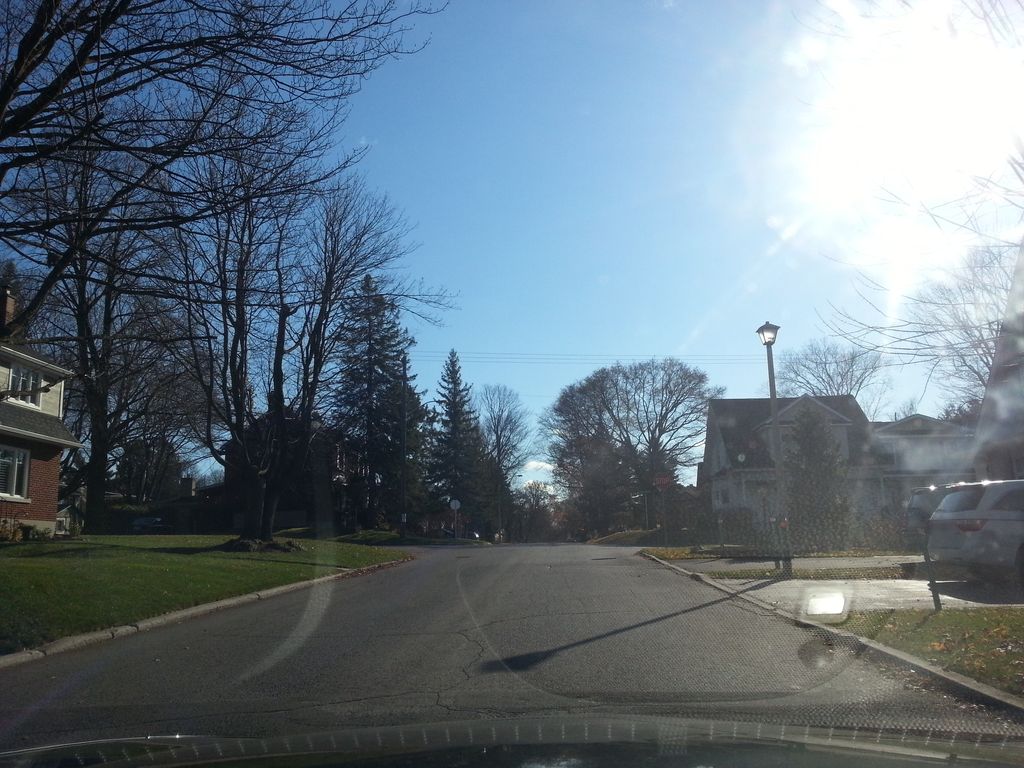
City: ottawa-gatineau